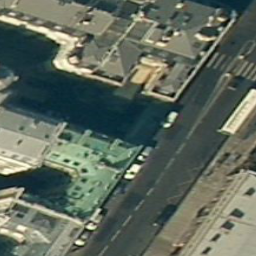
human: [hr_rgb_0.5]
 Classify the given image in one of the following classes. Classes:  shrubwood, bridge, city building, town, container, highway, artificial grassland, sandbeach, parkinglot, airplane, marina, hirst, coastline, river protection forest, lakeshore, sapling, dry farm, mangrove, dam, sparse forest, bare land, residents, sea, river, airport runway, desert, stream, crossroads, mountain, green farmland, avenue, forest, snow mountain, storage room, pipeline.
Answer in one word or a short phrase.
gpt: city building